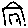
Label: house